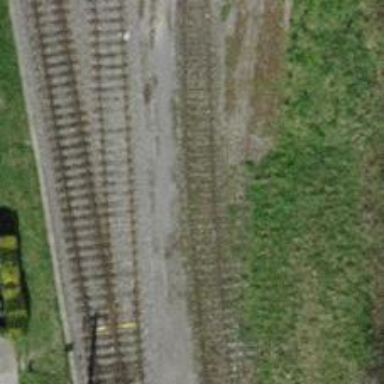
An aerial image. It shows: Single-track railway spur.